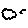
Label: cloud